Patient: sex M, age 72
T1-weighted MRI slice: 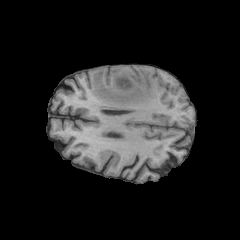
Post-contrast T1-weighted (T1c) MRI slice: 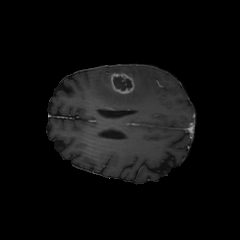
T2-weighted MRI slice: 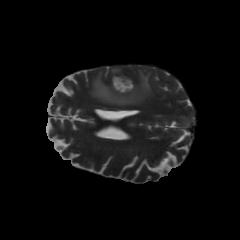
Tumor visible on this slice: yes
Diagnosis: Glioblastoma, IDH-wildtype
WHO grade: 4